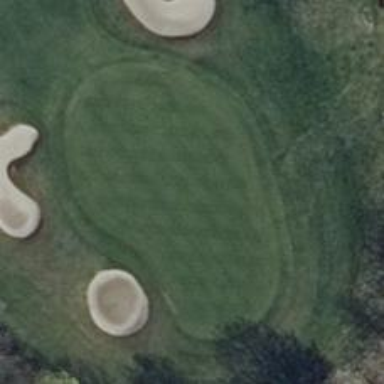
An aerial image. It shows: Golf hole.